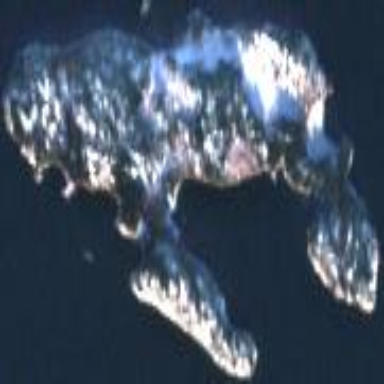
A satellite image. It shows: Island with natural coastline.